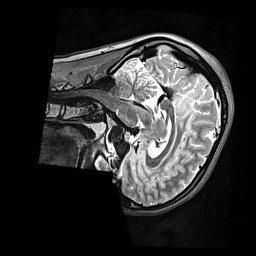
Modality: T2w
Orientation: sagittal
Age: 21
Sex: female
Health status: ill
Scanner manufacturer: siemens
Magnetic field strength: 3 T
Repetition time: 3.2 s
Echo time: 0.564 s